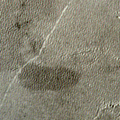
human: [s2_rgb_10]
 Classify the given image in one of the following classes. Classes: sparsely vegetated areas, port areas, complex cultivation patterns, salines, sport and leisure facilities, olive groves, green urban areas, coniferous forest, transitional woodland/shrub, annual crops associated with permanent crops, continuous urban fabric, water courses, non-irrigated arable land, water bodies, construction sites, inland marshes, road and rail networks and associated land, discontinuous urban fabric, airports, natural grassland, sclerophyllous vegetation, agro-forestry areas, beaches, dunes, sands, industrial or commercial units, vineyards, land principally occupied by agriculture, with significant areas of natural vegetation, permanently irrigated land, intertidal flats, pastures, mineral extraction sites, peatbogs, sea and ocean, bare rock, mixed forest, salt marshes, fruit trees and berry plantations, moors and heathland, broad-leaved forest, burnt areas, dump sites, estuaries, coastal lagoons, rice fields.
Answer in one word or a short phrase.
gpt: water bodies